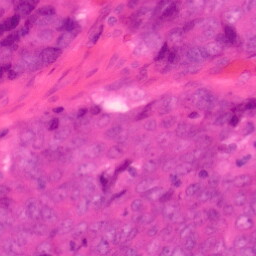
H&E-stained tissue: Colon